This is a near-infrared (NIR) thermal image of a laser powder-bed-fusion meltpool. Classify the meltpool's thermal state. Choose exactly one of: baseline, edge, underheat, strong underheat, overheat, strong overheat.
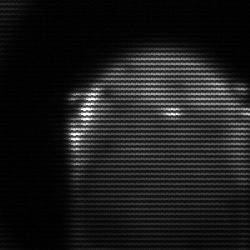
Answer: edge